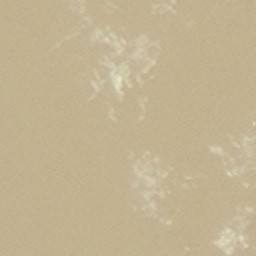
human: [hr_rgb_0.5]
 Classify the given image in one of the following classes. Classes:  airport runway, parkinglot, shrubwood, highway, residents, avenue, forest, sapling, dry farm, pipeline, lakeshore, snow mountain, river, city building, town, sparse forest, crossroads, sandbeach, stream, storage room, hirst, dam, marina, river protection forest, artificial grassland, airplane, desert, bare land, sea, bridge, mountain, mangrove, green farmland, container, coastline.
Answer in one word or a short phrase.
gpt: desert